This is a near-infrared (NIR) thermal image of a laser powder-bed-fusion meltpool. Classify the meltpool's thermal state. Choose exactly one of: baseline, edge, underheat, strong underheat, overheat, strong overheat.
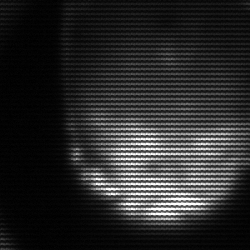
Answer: edge